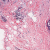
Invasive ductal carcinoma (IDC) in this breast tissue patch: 0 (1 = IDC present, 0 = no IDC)